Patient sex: M
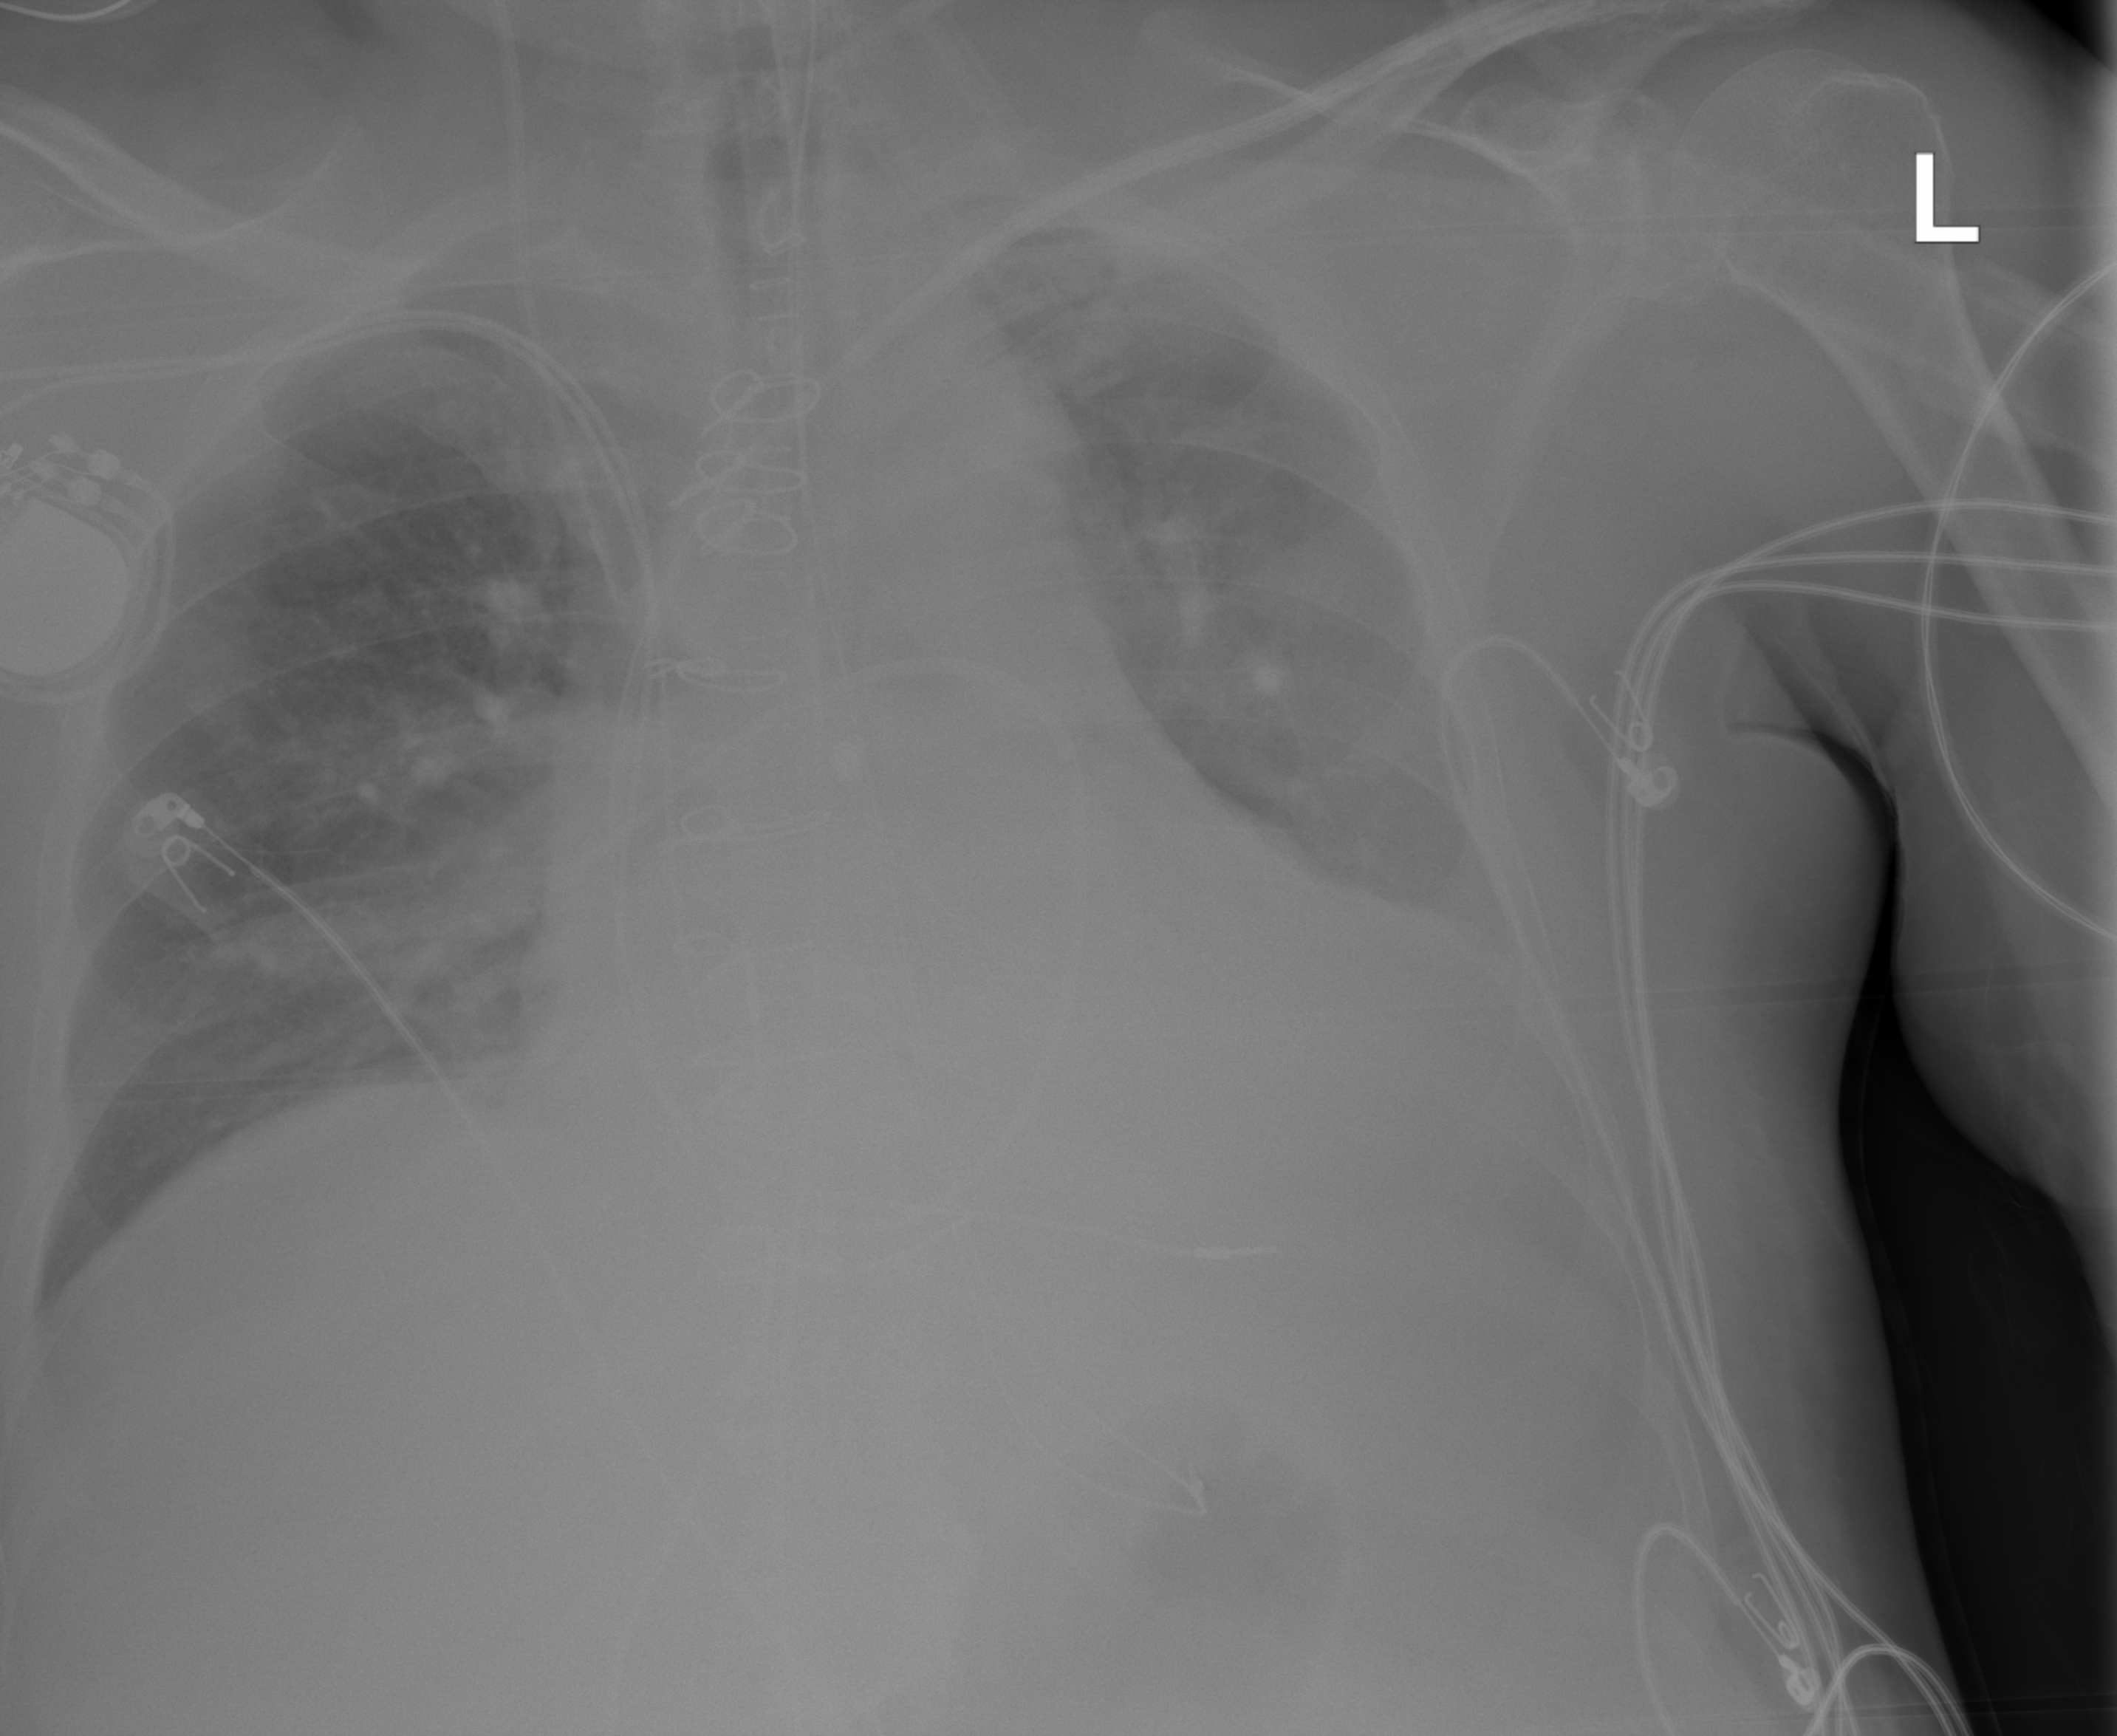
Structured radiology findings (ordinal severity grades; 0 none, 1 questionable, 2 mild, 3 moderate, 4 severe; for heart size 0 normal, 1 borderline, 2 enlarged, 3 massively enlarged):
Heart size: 2
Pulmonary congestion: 0
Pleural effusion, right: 0
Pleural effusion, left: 0
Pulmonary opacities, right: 0
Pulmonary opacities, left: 0
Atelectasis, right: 2
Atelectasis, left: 2